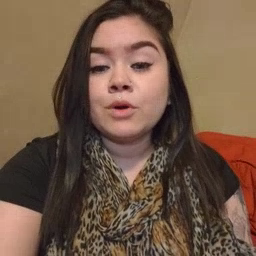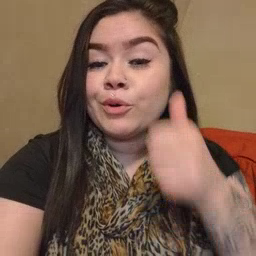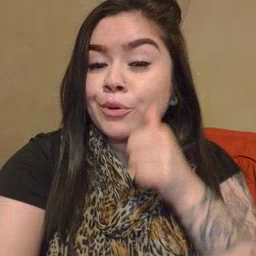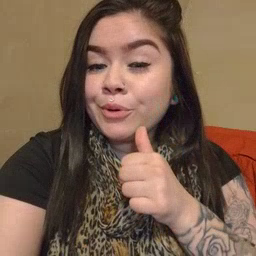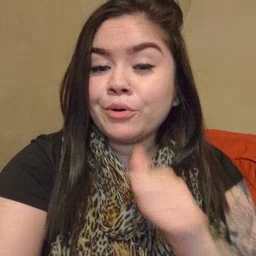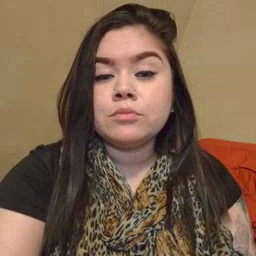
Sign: girl